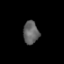
Tissue: prostate
Cell type: Fibroblasts
Senescence score: 0.7335
Nuclear area (px): 346
Mean DAPI intensity: 99.306